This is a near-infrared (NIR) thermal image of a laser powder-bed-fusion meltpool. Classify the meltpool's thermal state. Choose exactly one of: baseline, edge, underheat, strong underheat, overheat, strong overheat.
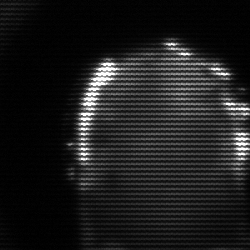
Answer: baseline